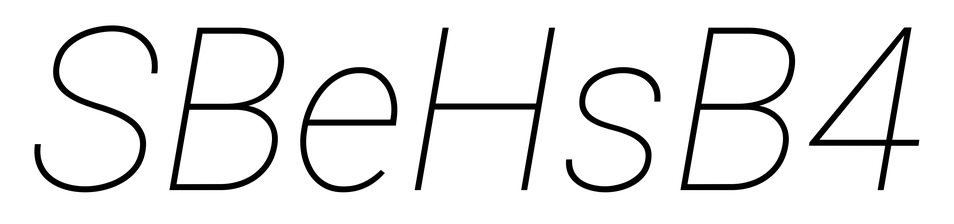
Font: Roboto-Italic_Thin_Italic